Interaction volume radius: 5 \u00c5
Interaction volume height: 20 \u00c5
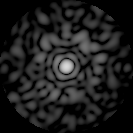
Disorder parameter: 0.8036